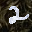
Label: 2